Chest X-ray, PA view. Patient: 55 years old, sex M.
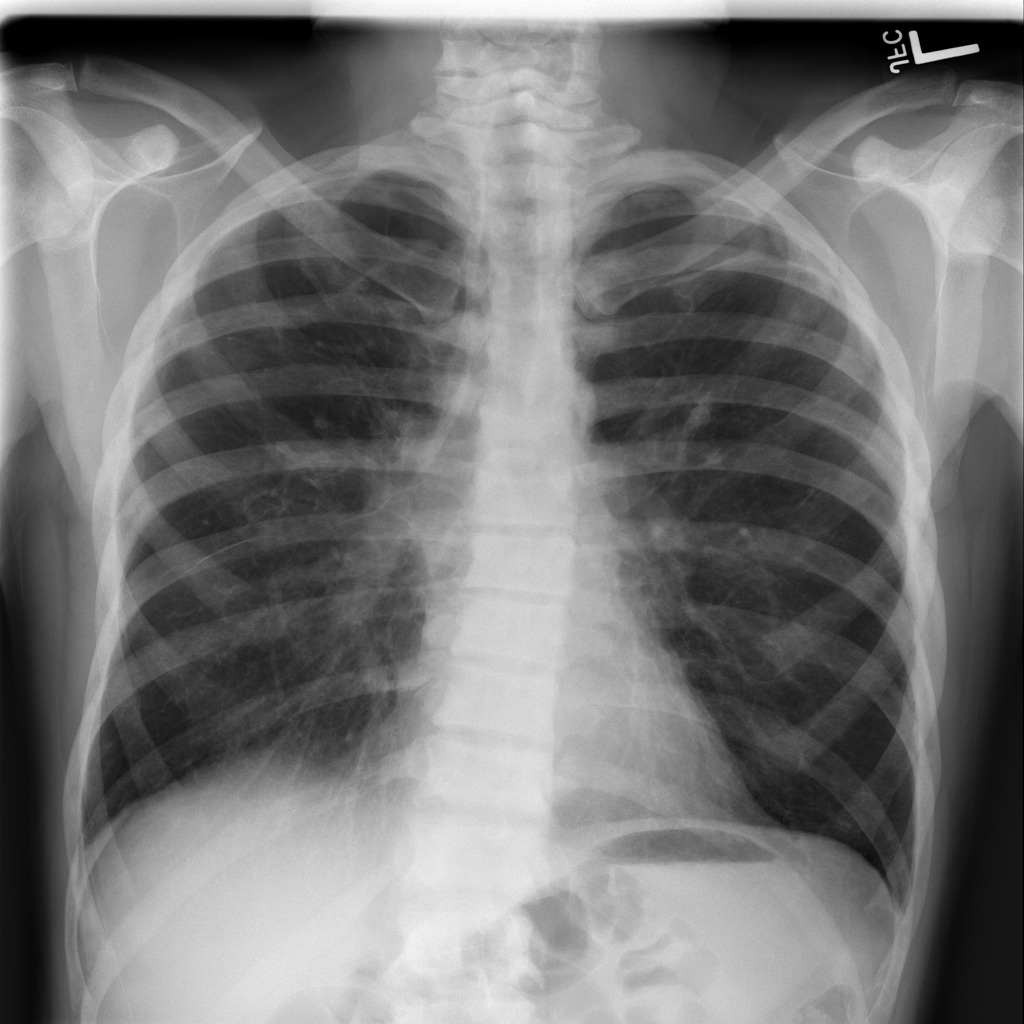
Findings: Fibrosis, Pleural_Thickening